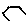
Label: hexagon